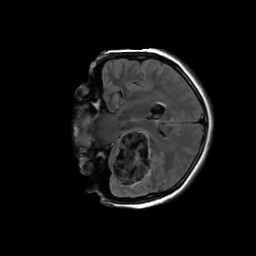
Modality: FLAIR
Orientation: coronal
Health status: ill
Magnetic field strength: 3 T